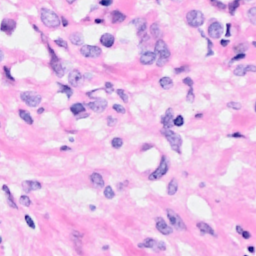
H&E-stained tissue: Breast